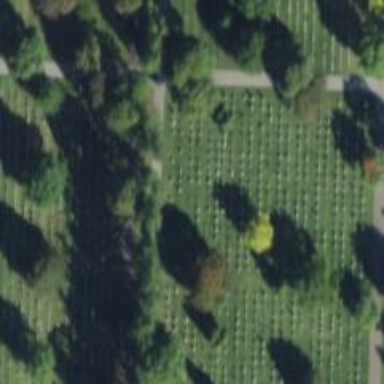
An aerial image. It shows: Historic memorial located in graveyard.